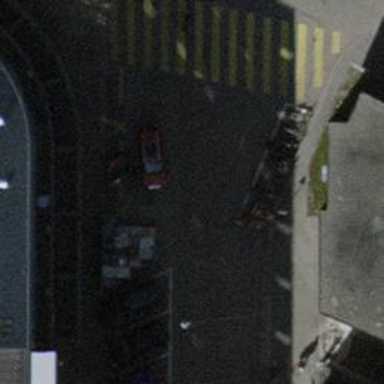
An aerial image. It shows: Bicycle parking area with bollard.